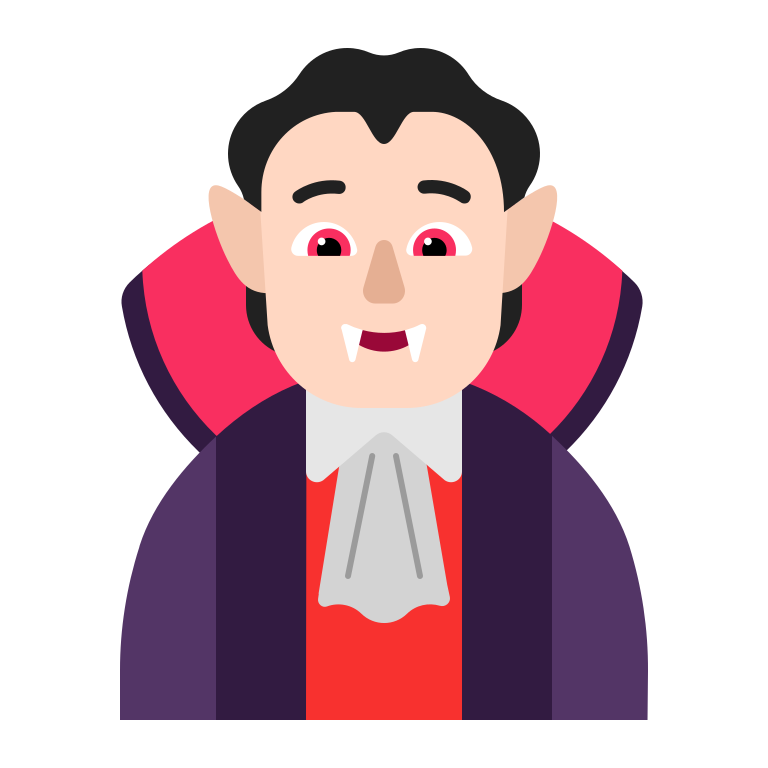
person vampire flat light